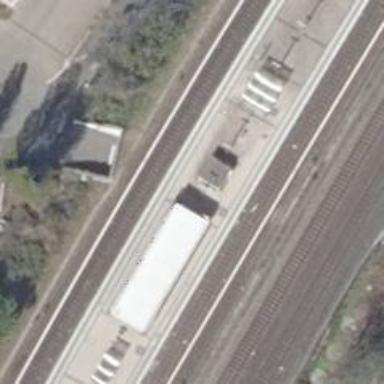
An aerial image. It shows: Bridge for the electrified light rail.